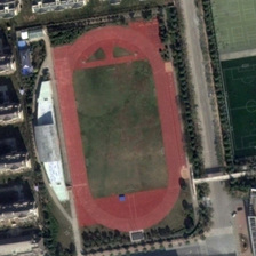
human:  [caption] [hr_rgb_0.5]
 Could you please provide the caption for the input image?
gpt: There's nothing at the playground.

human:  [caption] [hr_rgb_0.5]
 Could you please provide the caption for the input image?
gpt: There's nothing on the playground.

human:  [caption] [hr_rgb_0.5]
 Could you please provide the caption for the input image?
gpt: There is nothing on the playground.

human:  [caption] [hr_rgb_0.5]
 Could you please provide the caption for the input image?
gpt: There is nothing on the playground

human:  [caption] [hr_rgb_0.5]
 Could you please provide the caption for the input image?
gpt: There is nothing in the playground.